Question: I have a fun dev/math's problem that I can't get my head around solving.

I have two circles of dots; one small and one big.
I want to:
- -
### fiddle!
I've created a jsFiddle written with RaphaelJS where i create dots and draw lines between them. See here, <URL>.
It's basically in the 'drawLine' function I need your help, in order to draw a nice arc, instead of a straight line.
I added some helpers for working with vectors as well, se 'MathHelpers.Vector'.
Please have a go on forking and try implementing a solution where the lines bend around the. Solutions using Beziers that actually look good is also much appreciated.
And yeah, I guess vector geometry is best suited for the calculations.
Very, very, thankful for any help. I've spent a lot of time trying to solve it, but my rusty highschool math skills just aren't enough.
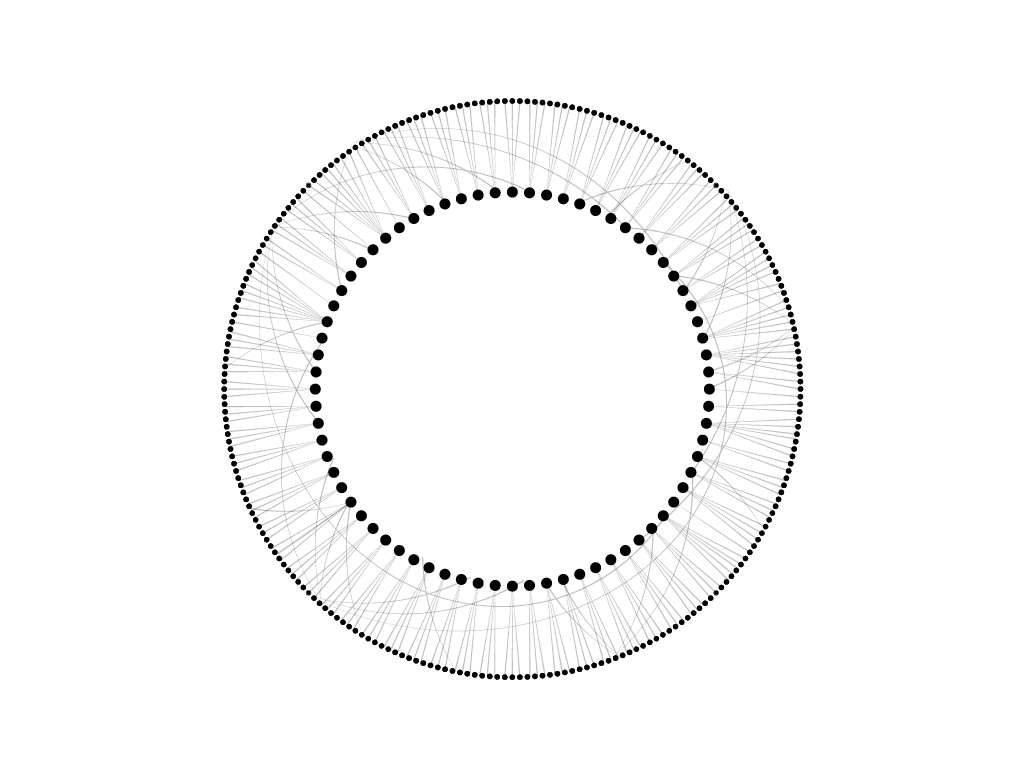
Answer: <URL>.
'''
var angleDiff = MathHelpers.getAngleInCircle(innerCircleIndex, numberOfDotsInInnerCircle) - MathHelpers.getAngleInCircle(outerCircleIndex, numberOfDotsInOuterCircle);
while (angleDiff > Math.PI) {
angleDiff -= 2 * Math.PI;
}
while (angleDiff < -Math.PI) {
angleDiff += 2 * Math.PI;
}
from = addOffsetAndRound(from);
to = addOffsetAndRound(to);
r = (0.5 * innerCircleRadius + 0.5 * outerCircleRadius);
var pathStr = "";
pathStr += "M" + [from.x, from.y].join(' '); // MOVE to
pathStr += "A" + [r, r, 0, 0, angleDiff >= 0 ? 1 : 0, to.x, to.y].join(' '); // Draw line to
var path = paper.path(pathStr);
'''
P.S. Of course, one should keep in mind that the real spiral isn't an elliptical arc.